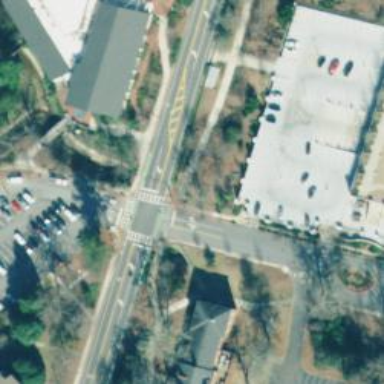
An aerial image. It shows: Crossing road.